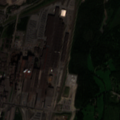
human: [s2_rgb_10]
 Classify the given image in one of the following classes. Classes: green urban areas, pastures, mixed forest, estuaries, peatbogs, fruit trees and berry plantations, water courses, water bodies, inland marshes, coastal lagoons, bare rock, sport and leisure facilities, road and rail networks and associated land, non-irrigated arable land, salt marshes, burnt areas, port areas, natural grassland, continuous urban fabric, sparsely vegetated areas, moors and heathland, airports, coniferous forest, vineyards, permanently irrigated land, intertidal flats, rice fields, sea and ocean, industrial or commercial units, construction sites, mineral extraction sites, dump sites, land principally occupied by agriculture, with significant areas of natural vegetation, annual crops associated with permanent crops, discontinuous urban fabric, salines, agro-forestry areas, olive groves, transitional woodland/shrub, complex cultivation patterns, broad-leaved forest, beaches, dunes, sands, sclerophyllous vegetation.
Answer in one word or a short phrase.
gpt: discontinuous urban fabric, industrial or commercial units, coniferous forest, mixed forest